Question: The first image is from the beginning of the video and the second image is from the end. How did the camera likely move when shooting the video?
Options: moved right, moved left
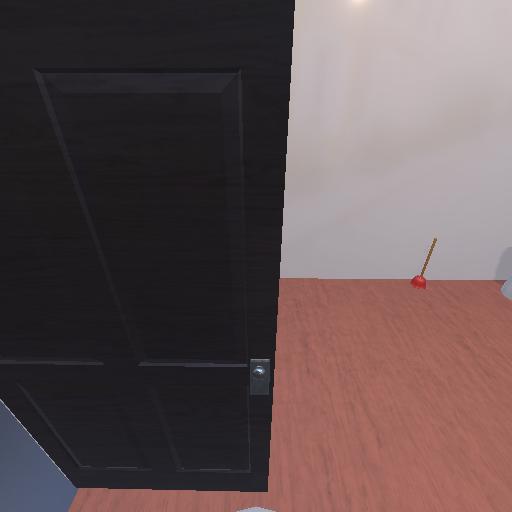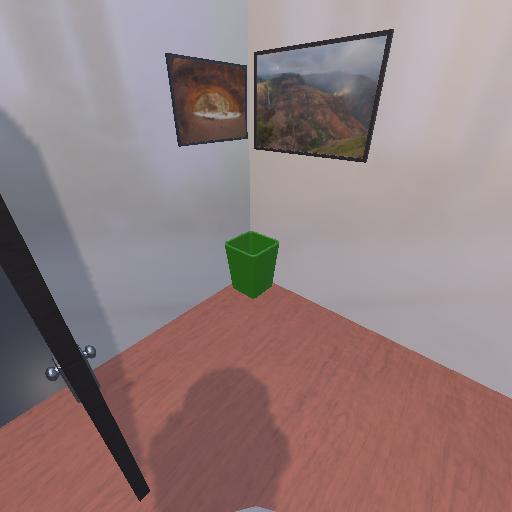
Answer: moved right